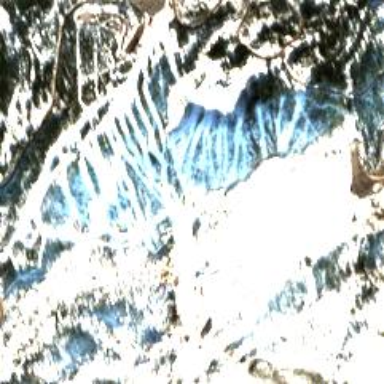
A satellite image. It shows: Area designated for winter sports.